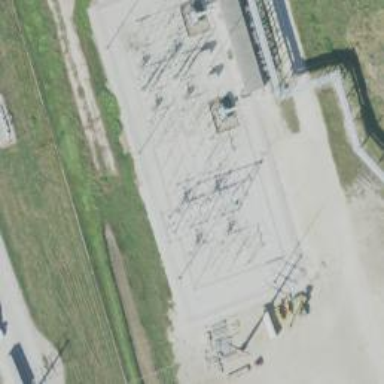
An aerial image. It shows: Switch for power supply.